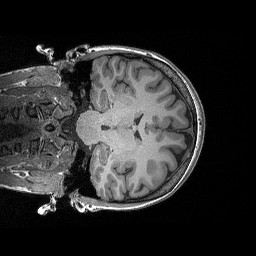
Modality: T1w
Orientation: coronal
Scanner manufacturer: siemens
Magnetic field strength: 3 T
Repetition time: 2.3 s
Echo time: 0.00298 s